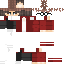
A male human skin with medium skin, wearing brown long hair dressed in a red hoodie and black pants, featuring a closed mouth.